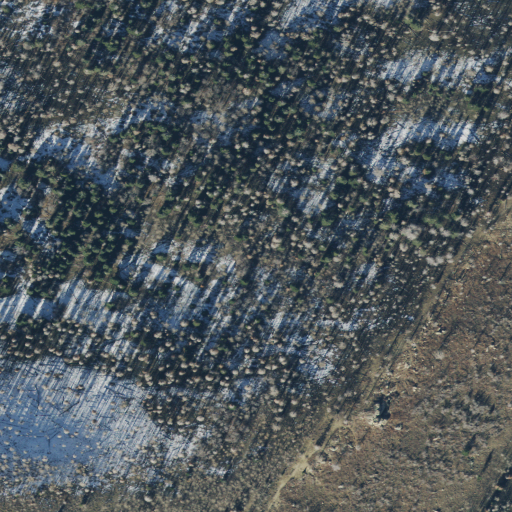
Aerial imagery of ridge(s) in Utah named Clear Creek Ridge containing grassland, shrub, deciduous forest, and evergreen forest